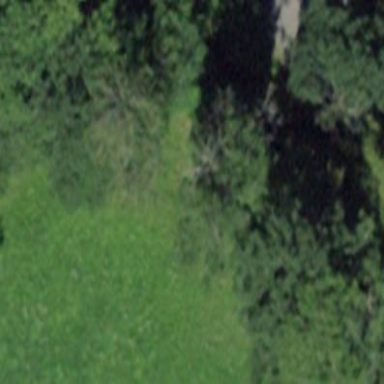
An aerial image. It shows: Forest area.